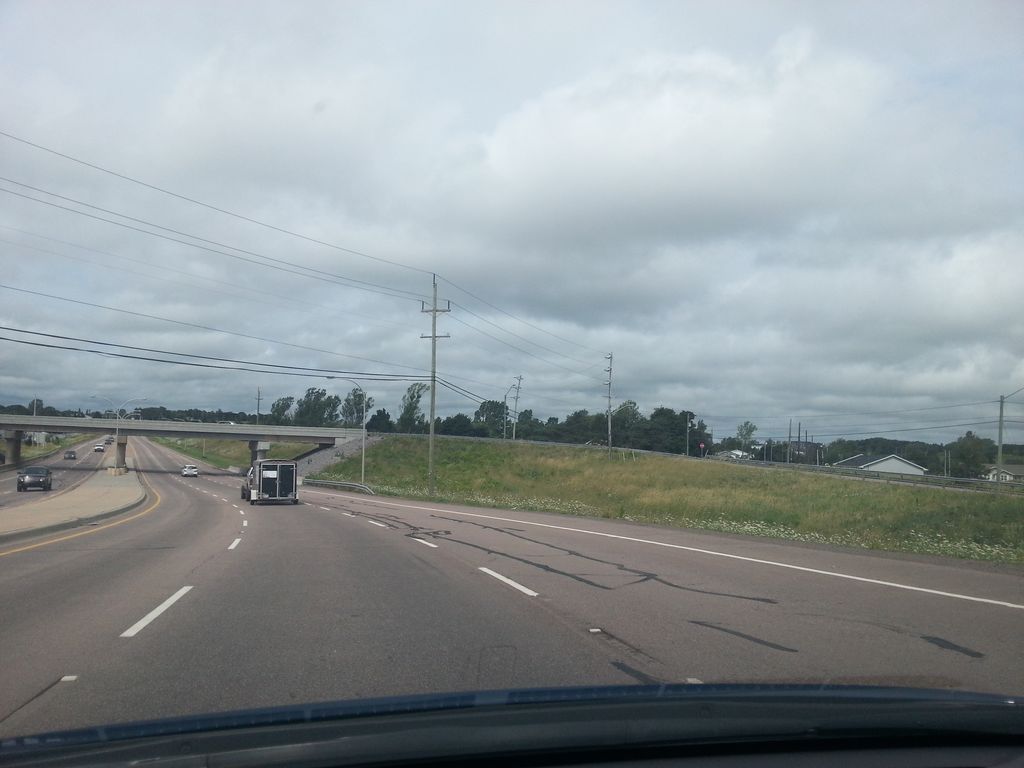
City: charlottetown